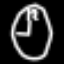
Label: clock